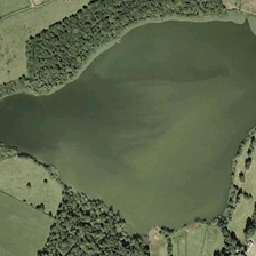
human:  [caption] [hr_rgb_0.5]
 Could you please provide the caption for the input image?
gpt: The swimming pool around the oasis.

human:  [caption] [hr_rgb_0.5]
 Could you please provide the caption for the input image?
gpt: the color of the pool is very similar to that of the oasis .

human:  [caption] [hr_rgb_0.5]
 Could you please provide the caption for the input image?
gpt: the color of the pool is very similar to that of the oasis .

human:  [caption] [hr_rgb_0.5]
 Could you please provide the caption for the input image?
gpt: a pool around the oasis.

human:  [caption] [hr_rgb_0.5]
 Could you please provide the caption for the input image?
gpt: A pool around oasis.